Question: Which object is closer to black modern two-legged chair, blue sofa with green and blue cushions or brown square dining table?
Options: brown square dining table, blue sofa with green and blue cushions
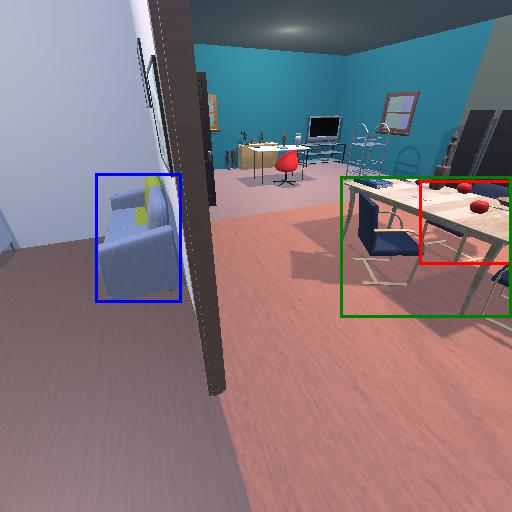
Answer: brown square dining table